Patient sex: F
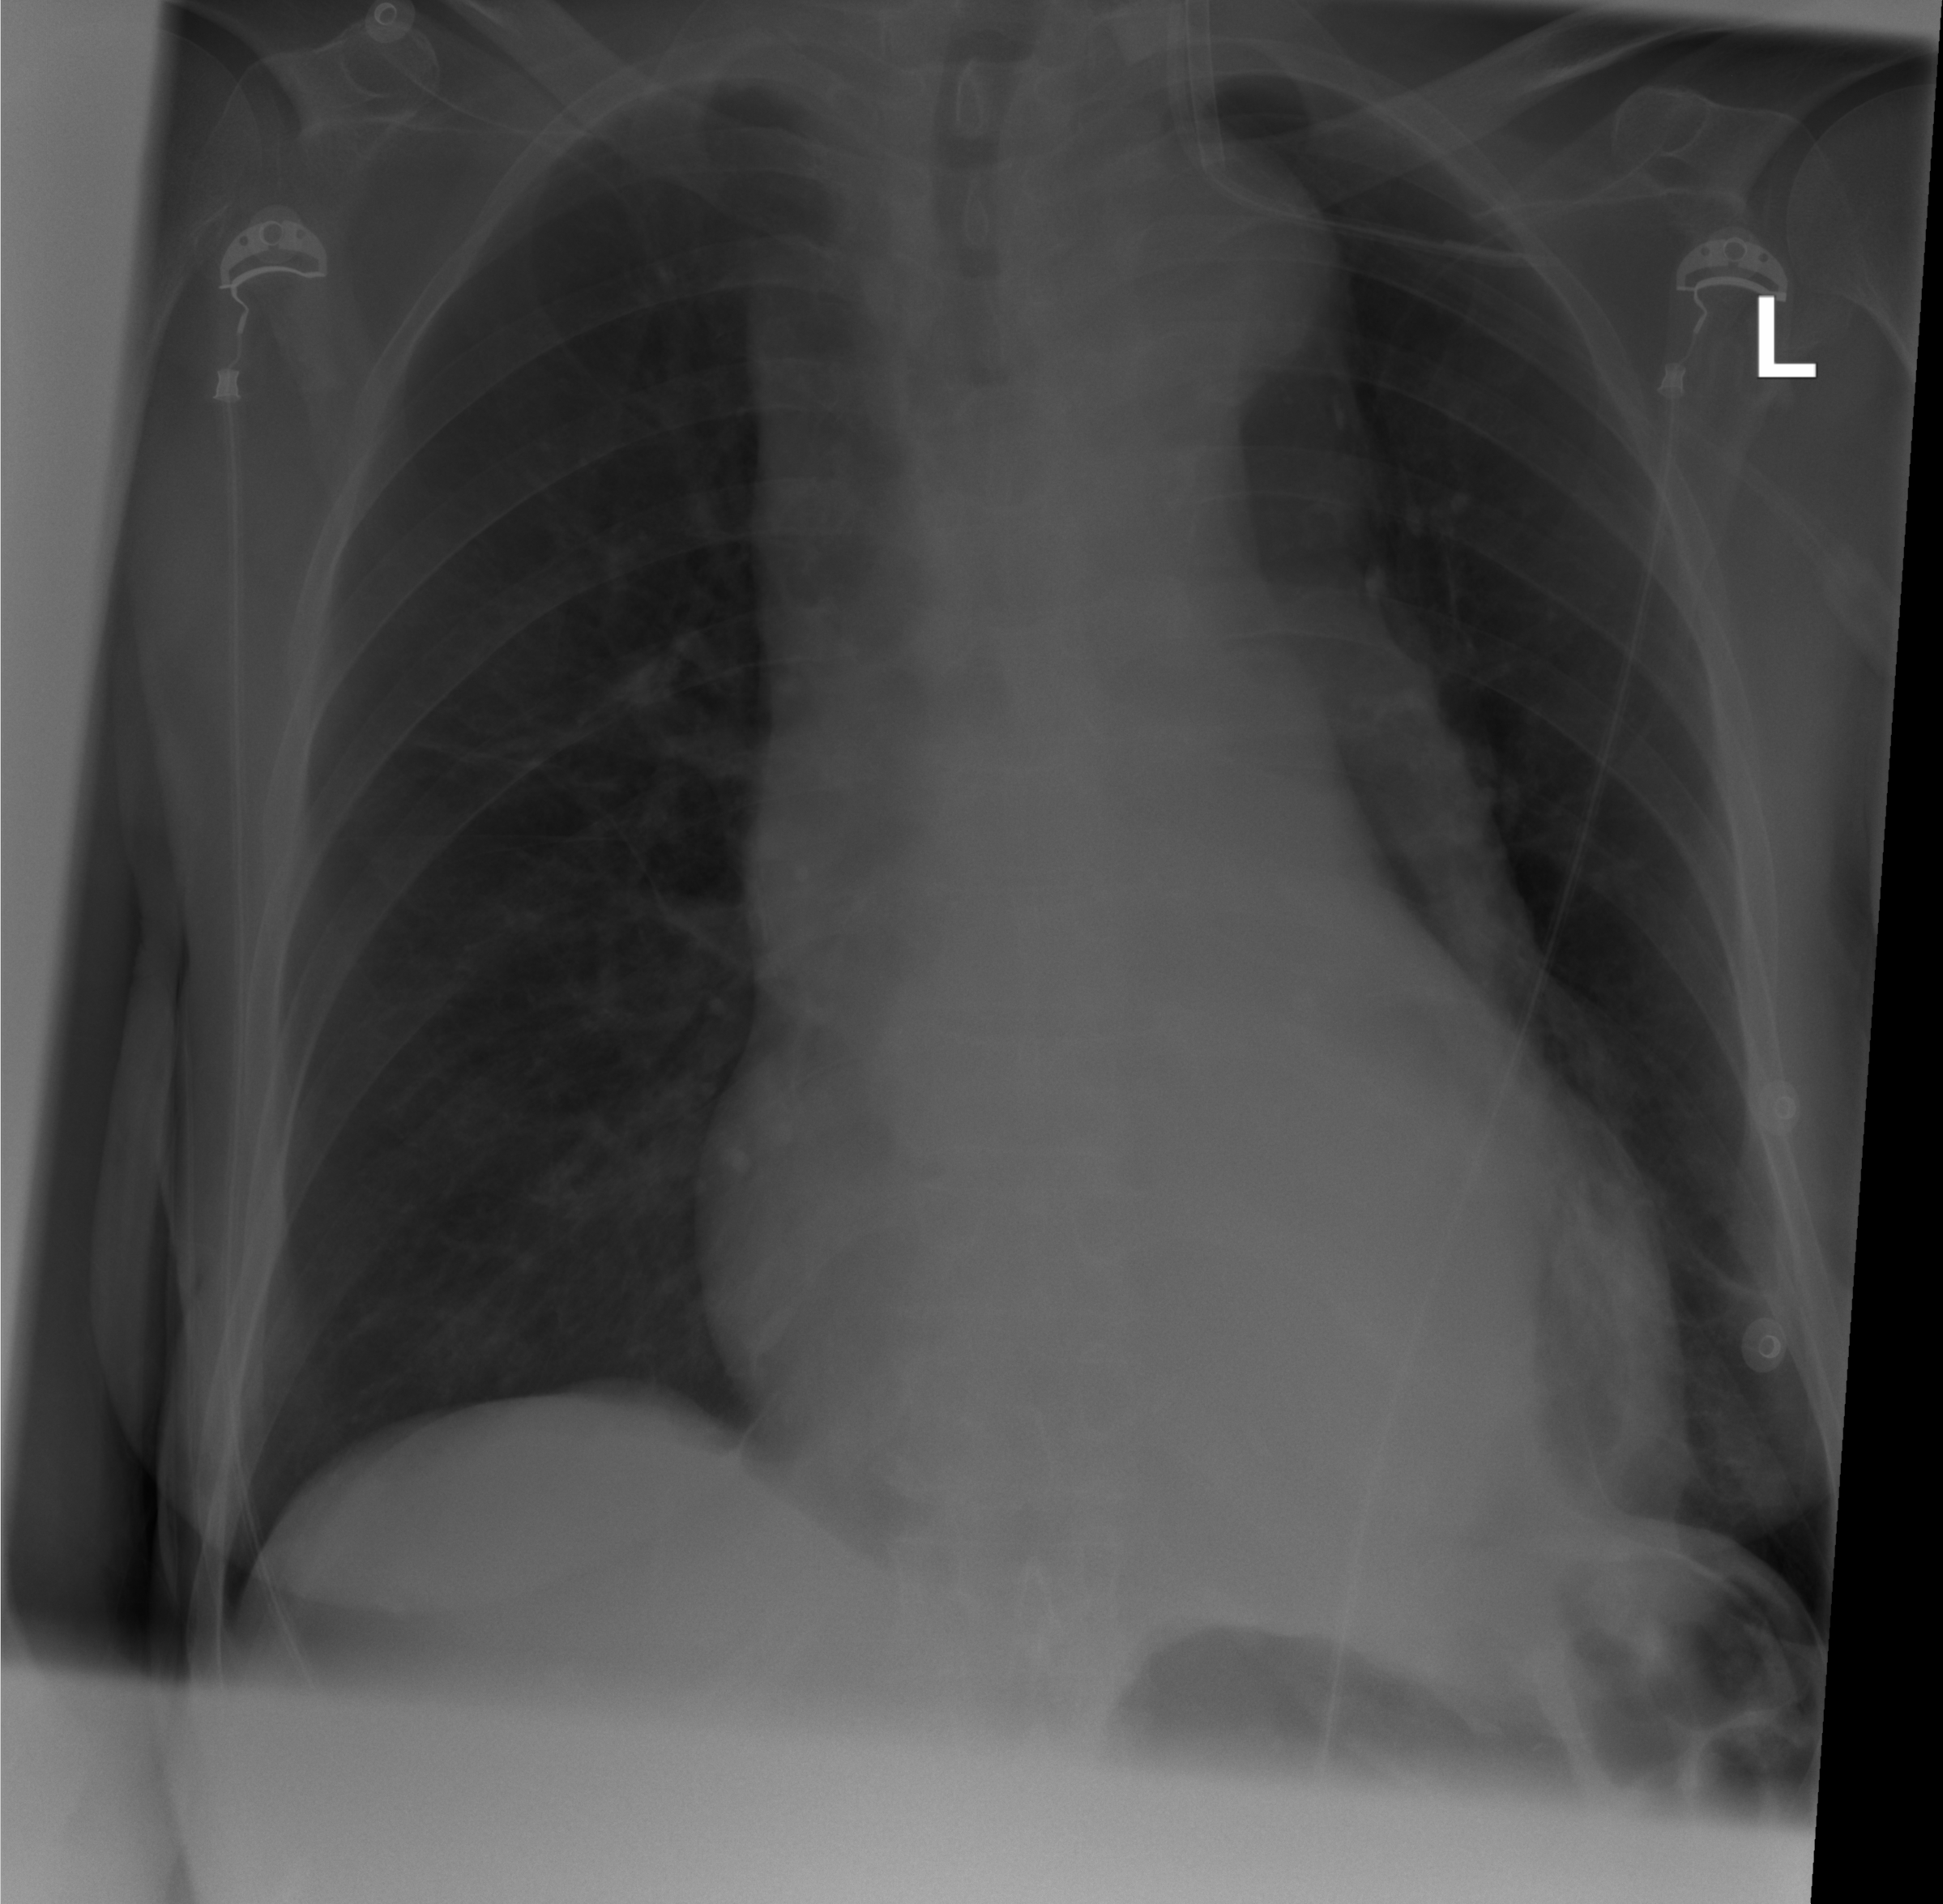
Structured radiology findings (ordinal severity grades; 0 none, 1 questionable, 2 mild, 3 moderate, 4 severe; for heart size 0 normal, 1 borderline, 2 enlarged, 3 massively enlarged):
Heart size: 2
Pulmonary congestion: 0
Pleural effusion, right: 0
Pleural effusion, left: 0
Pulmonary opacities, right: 0
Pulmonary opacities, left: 0
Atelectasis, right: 0
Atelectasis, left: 2